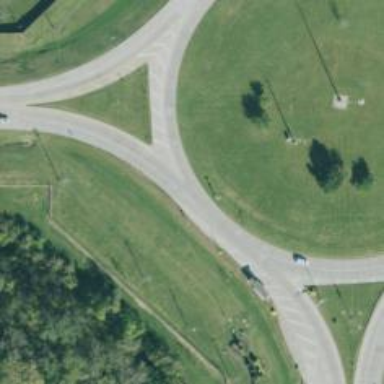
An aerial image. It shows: Circular junction on primary highway.